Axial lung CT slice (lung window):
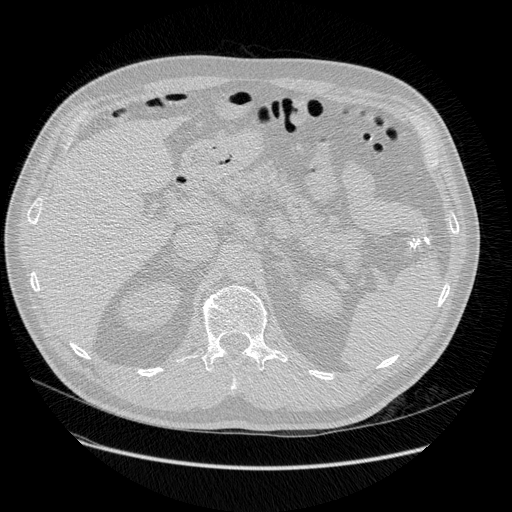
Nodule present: no